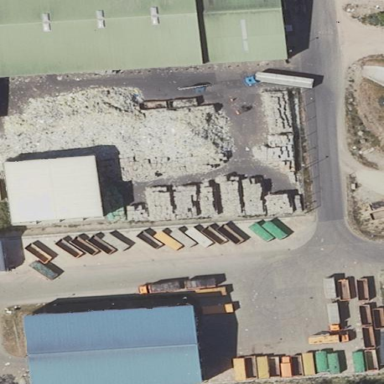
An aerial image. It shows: Waste processing plant building.